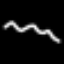
Label: squiggle